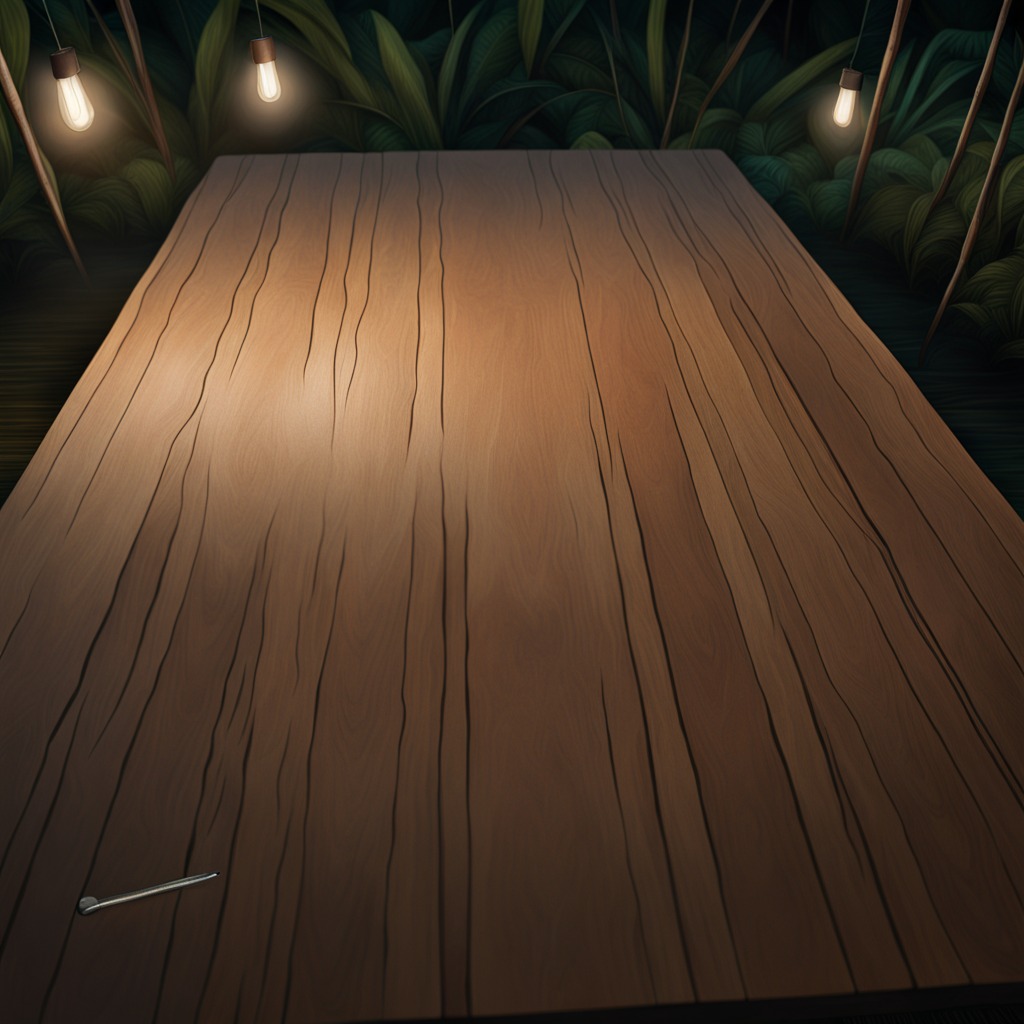
A iron nail is lying on a wooden table inside a jungle field workshop tent at night dim ambient light soft shadows worn but